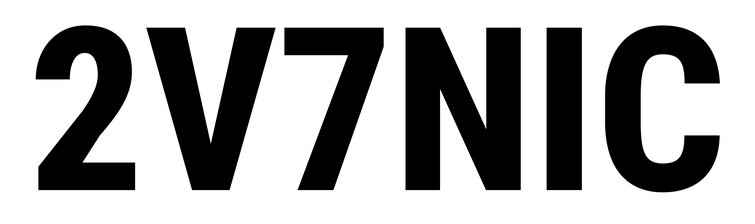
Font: Roboto_Condensed_ExtraBold